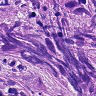
Metastatic tissue present: yes